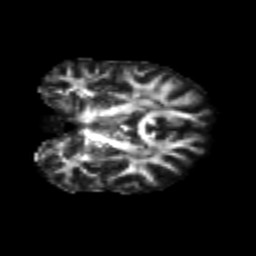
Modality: FA
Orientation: coronal
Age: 24
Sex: female
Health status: healthy
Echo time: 0.074 s